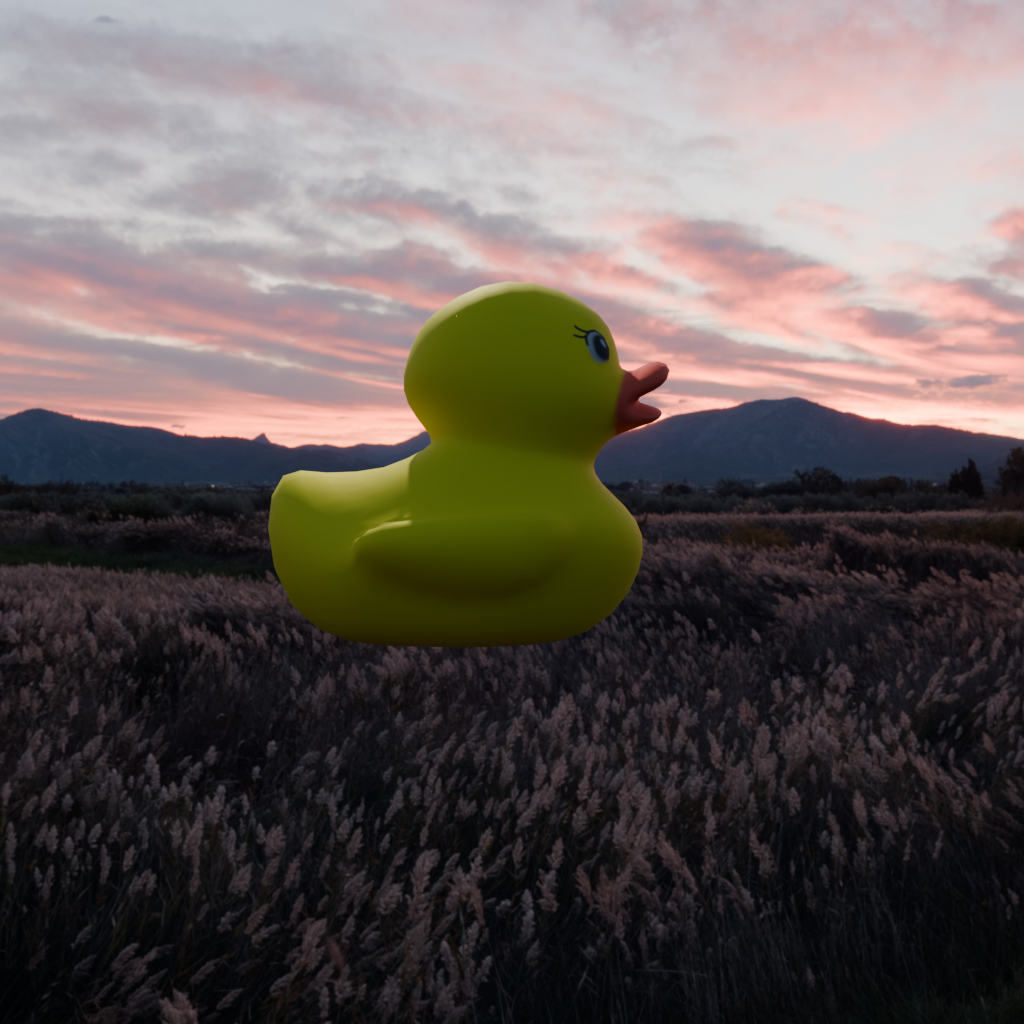
an image of a yellow rubber duck seen from <right> in a muddy path at sunset with fields on both sides.